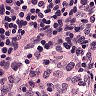
Metastatic tissue present: no